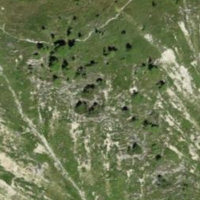
EUNIS habitat code: 23
Species observed at this site:
Campanula barbata